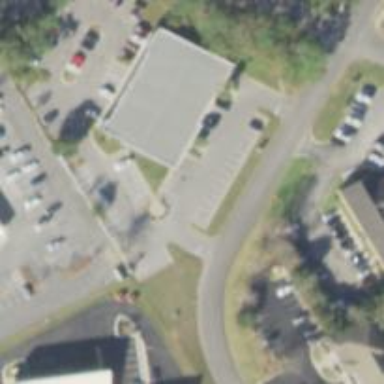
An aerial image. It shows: Parking space.